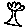
Label: tree